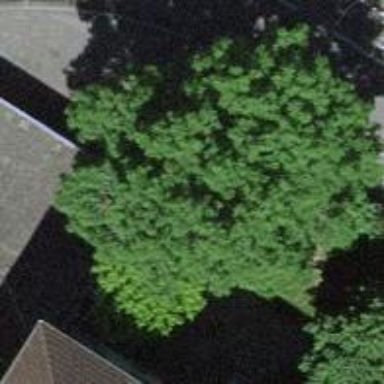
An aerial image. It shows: Avenue lined with trees.